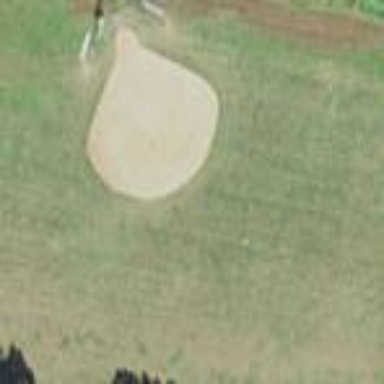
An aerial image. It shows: Baseball pitch for leisure land activities.